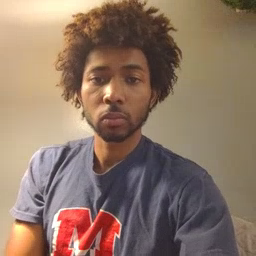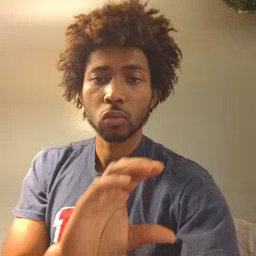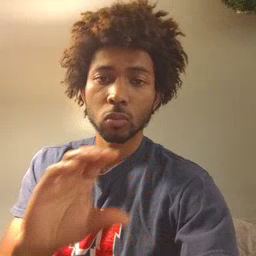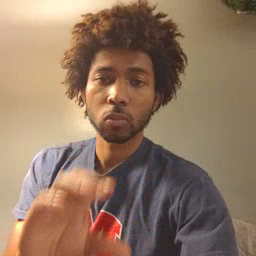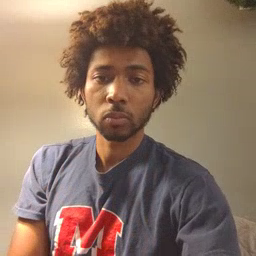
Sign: chocolate